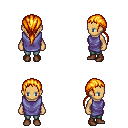
a pixel art fantasy rpg character, female body template, human, tanned skin, chain tabard jacket, teal pants, light blonde ponytail hairstyle, brown shoes, four views (front, back, left, right), 2x2 character sprite sheet, small pixel art, hard edges, no anti-aliasing